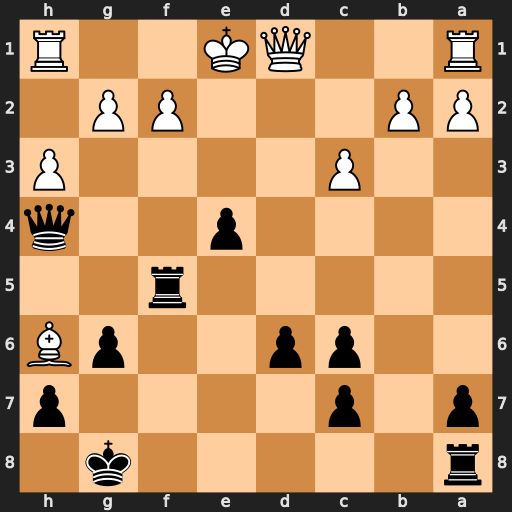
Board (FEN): r5k1/p1p4p/2pp2pB/5r2/4p2q/2P4P/PP3PP1/R2QK2R
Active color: b
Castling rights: KQ
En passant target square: -
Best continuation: Qxf2#